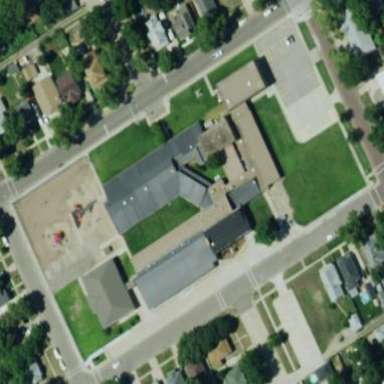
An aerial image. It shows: School.